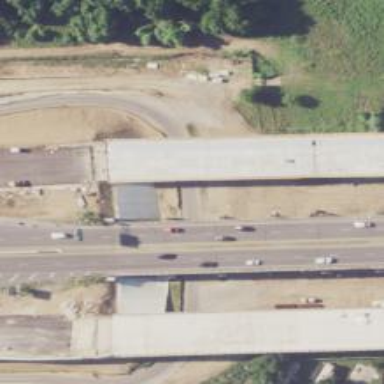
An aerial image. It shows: Secondary link road with asphalt surface.